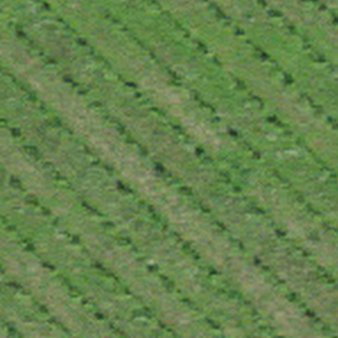
Label: other